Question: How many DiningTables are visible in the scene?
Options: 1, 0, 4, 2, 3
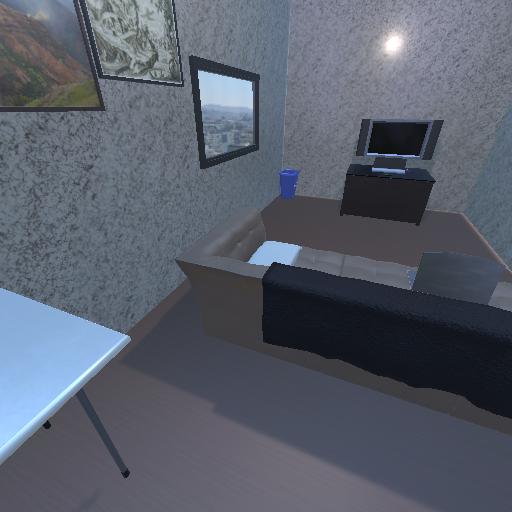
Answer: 1